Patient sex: M
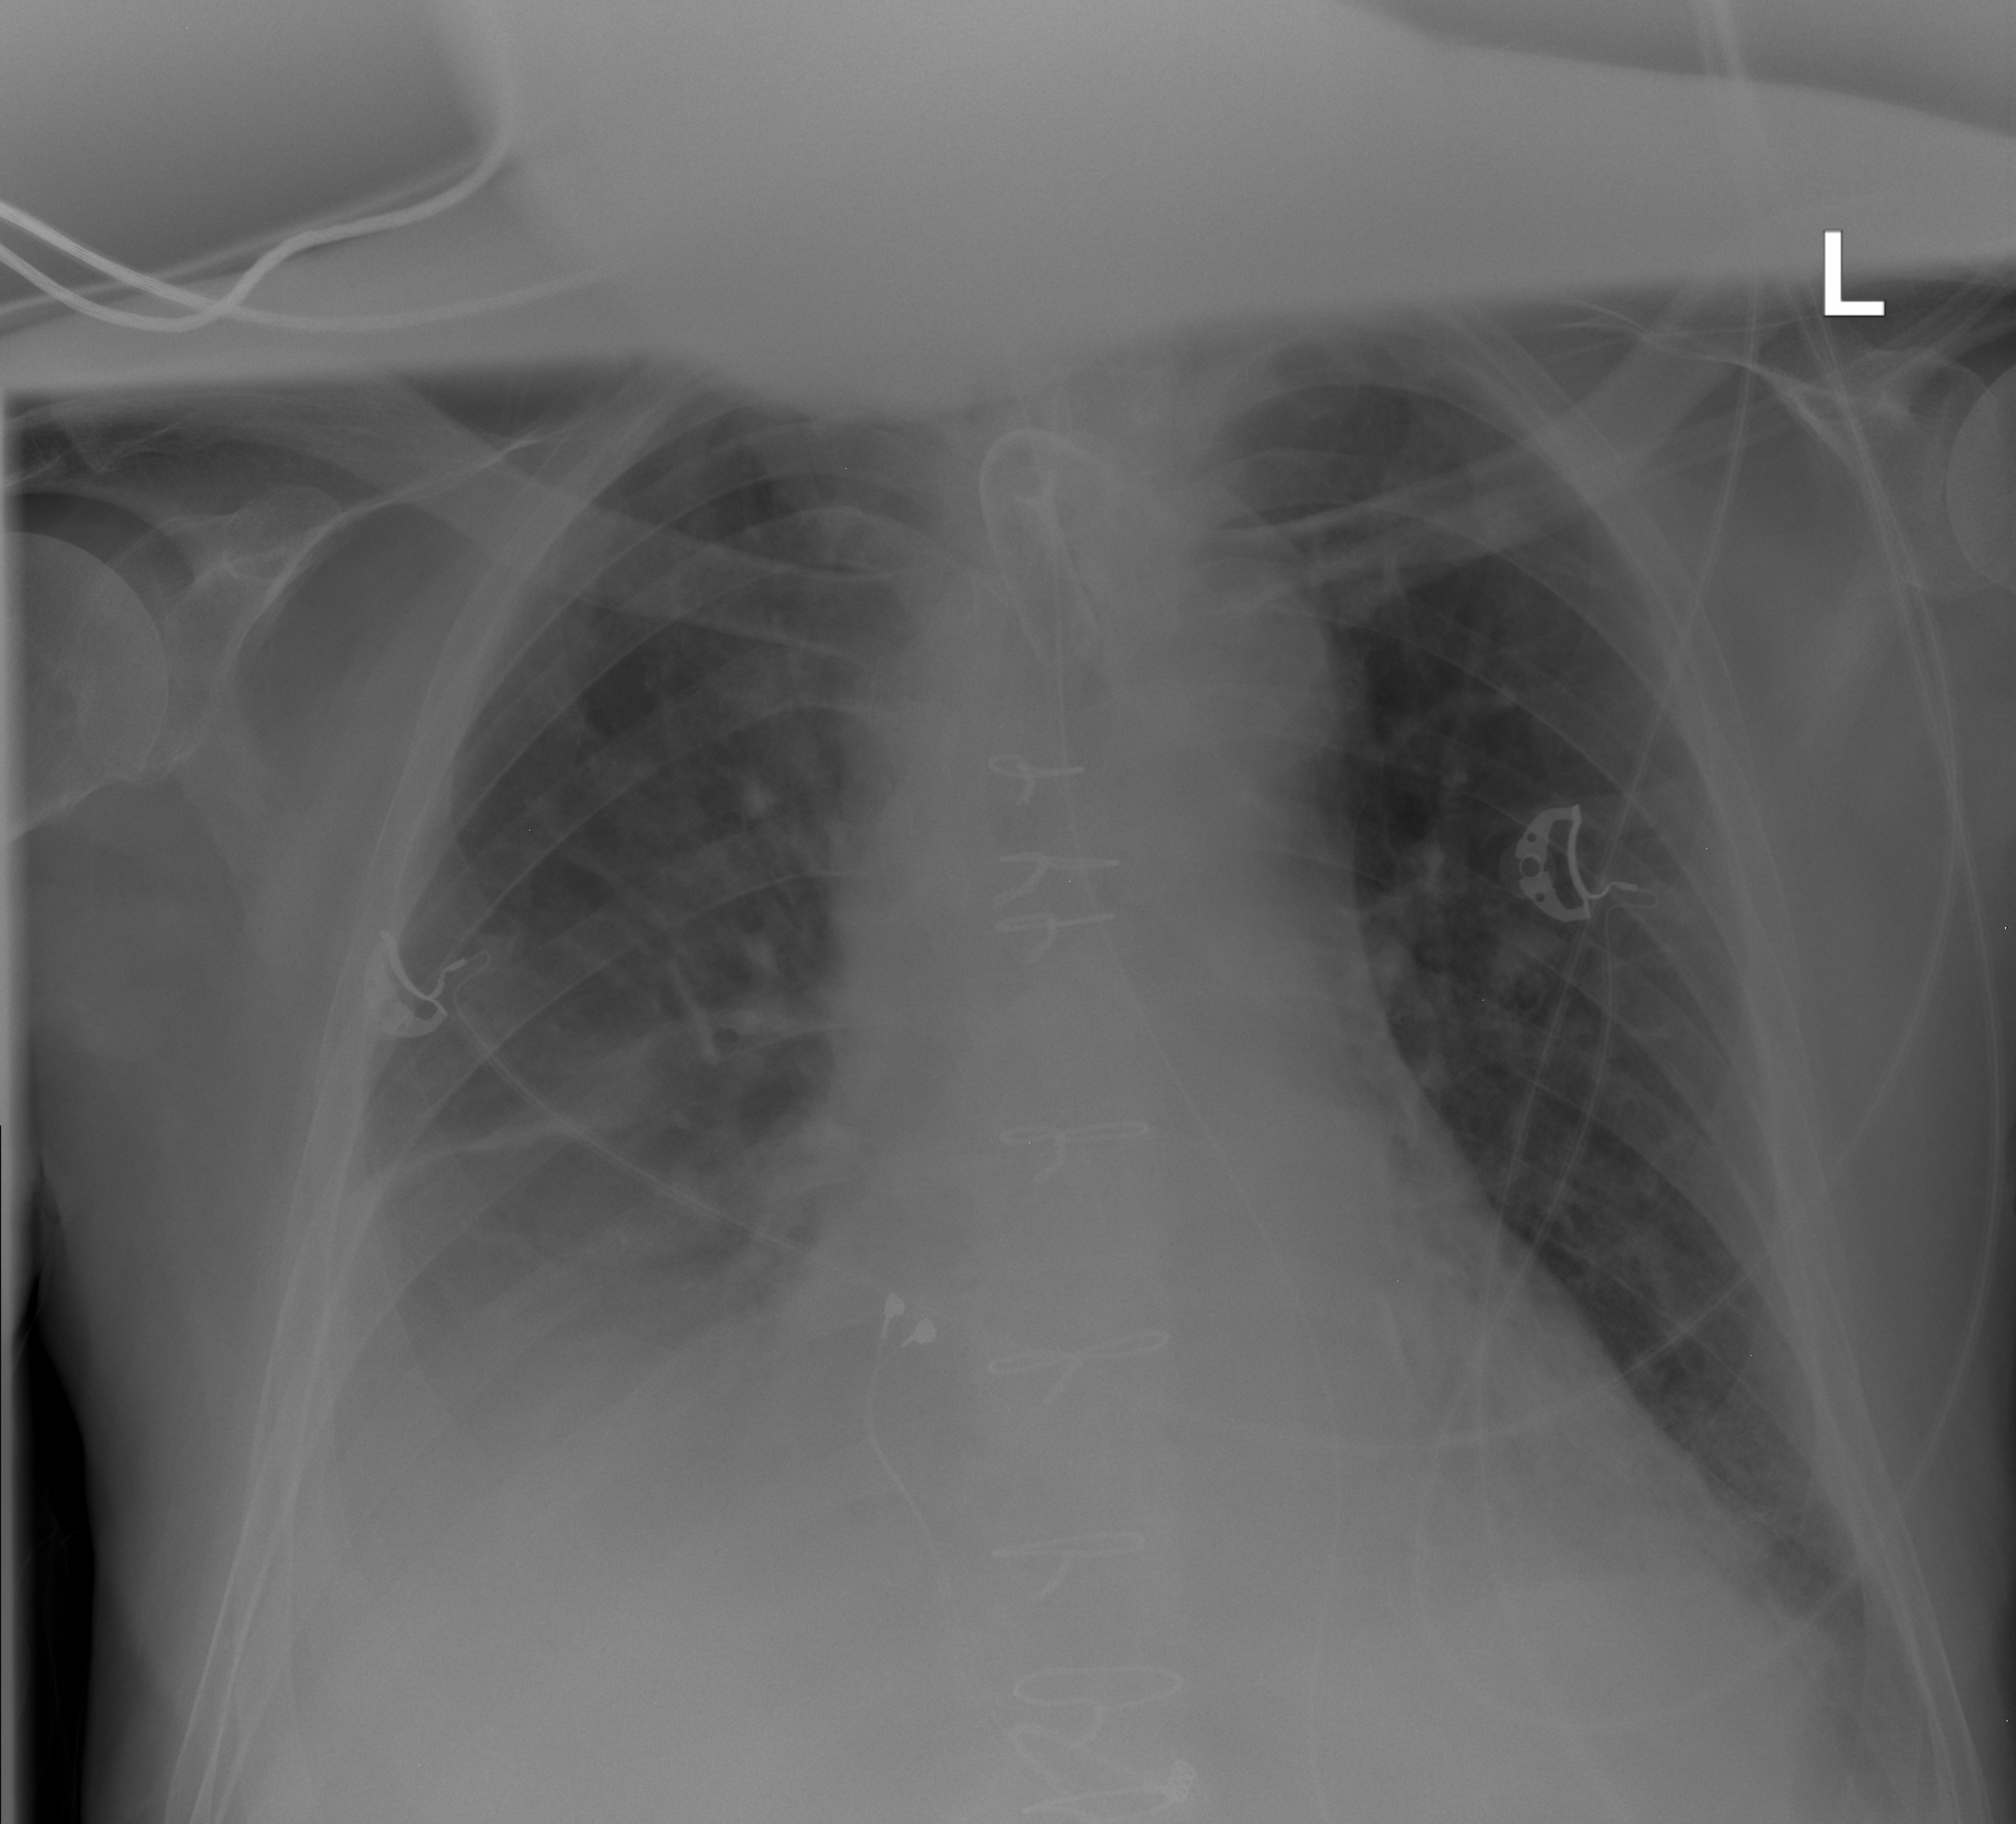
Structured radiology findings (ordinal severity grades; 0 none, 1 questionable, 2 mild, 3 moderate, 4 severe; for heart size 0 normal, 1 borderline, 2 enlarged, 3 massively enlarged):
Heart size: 0
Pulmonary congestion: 0
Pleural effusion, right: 2
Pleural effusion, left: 0
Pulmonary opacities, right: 0
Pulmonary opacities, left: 0
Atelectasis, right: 2
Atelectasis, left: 1